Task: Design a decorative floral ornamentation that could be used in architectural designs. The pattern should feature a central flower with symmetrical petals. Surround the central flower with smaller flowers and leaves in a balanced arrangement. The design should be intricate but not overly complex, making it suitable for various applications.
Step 1024:
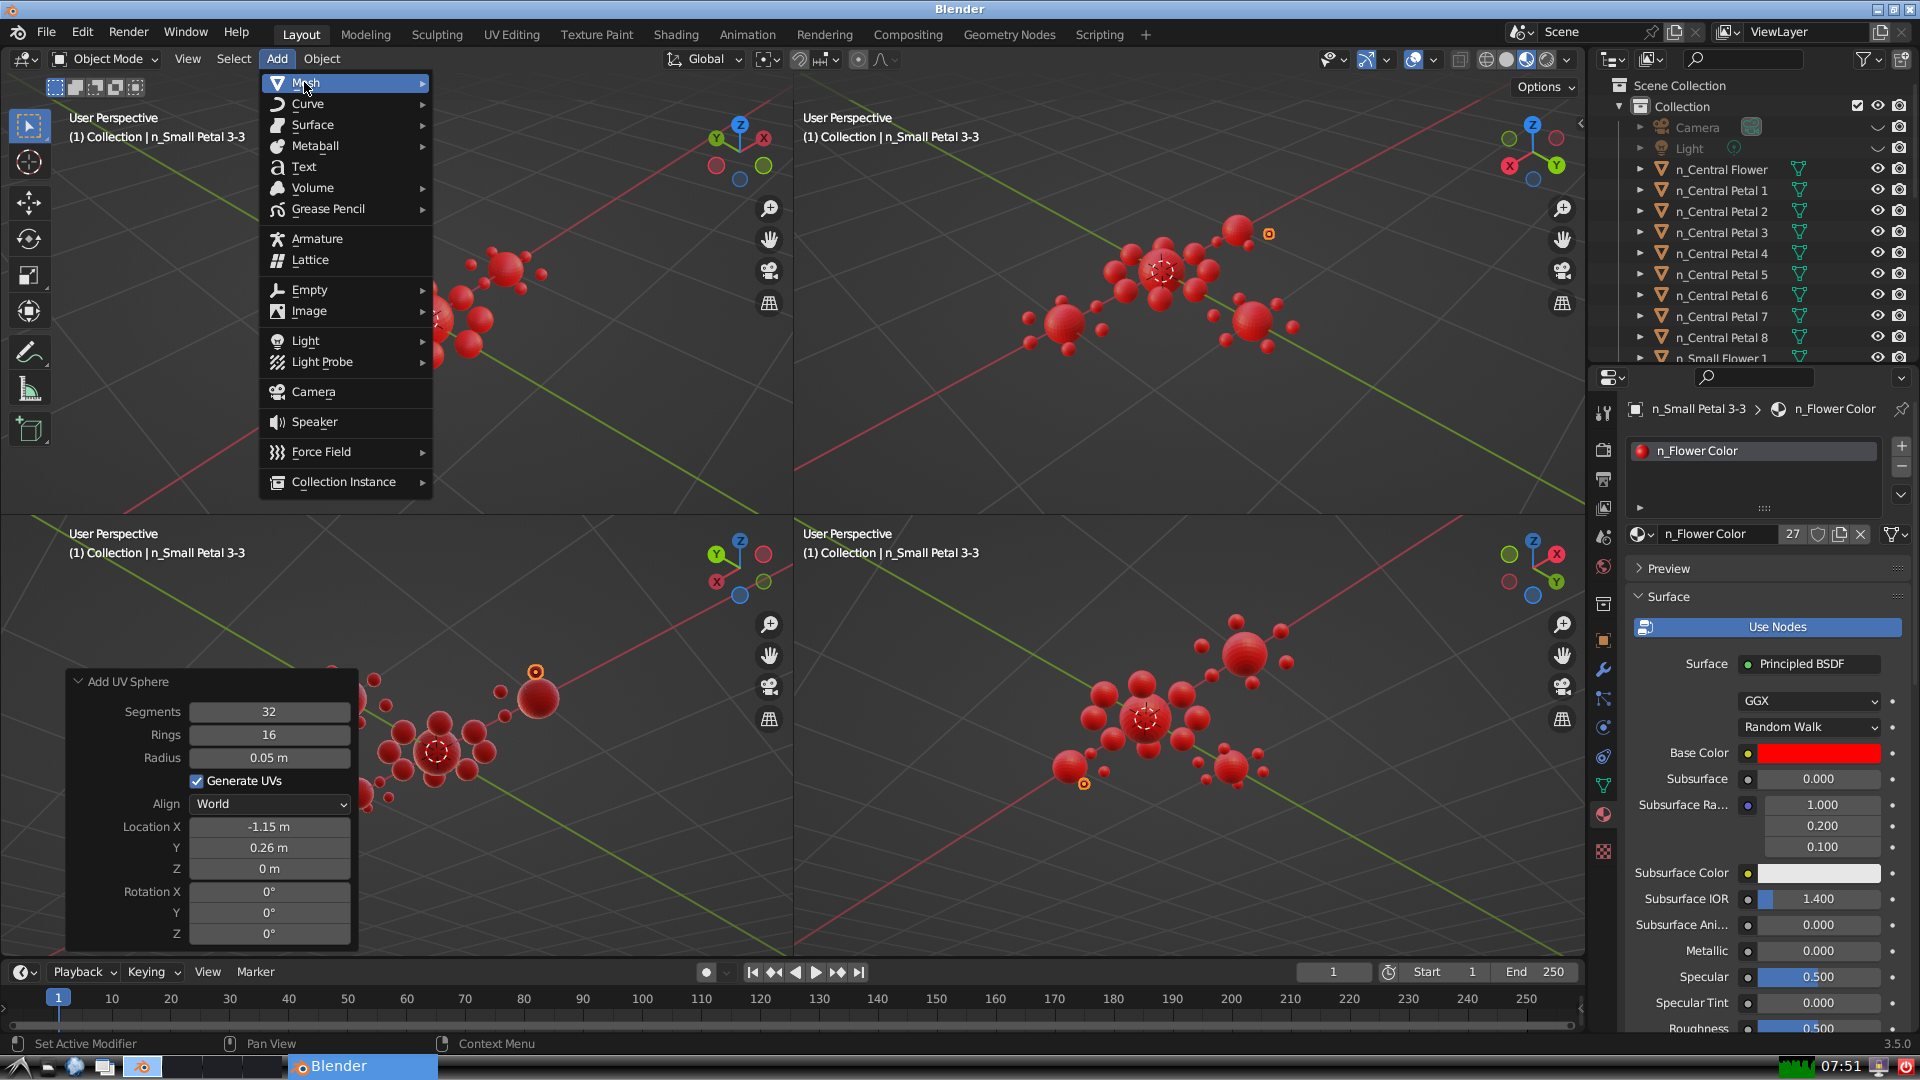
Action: {"mouse_move": [499, 144]}